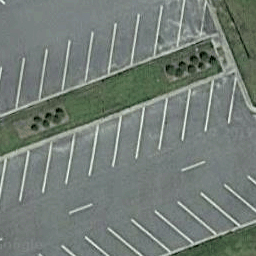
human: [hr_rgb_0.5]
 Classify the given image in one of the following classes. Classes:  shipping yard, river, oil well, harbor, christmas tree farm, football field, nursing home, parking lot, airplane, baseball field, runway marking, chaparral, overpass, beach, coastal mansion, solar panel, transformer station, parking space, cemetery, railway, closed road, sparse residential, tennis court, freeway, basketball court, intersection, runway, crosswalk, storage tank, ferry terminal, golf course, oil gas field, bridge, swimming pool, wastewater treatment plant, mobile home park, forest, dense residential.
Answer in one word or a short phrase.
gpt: parking space